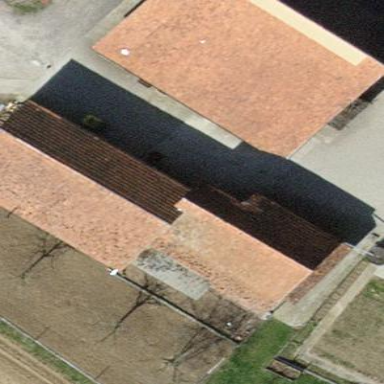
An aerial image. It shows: Gabled roof on farm auxiliary building.